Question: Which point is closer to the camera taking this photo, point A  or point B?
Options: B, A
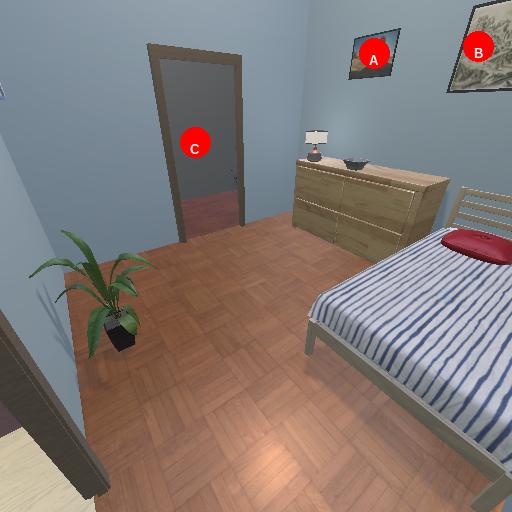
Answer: B